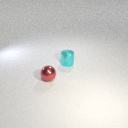
small cyan metal cylinder to the right of small red metal sphere